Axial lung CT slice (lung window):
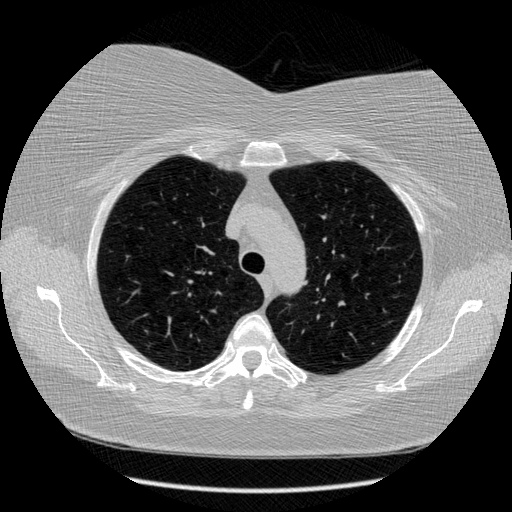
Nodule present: no